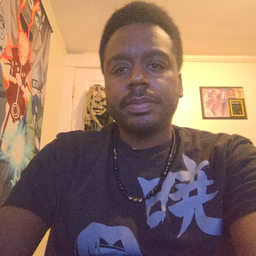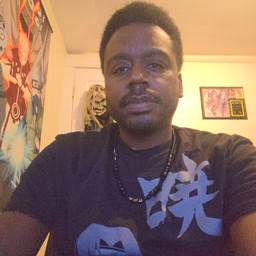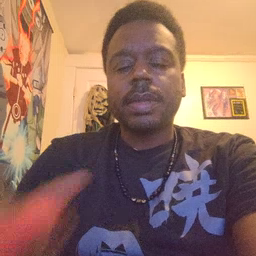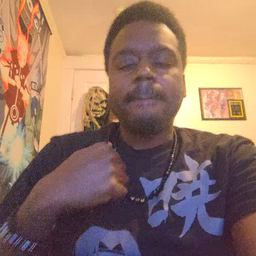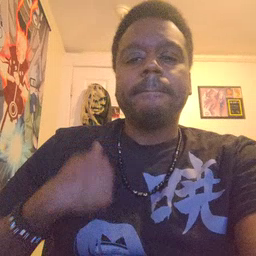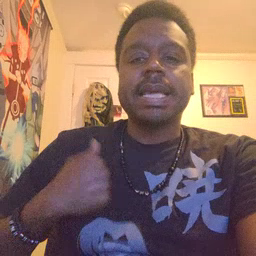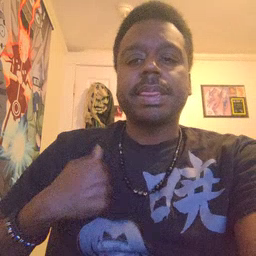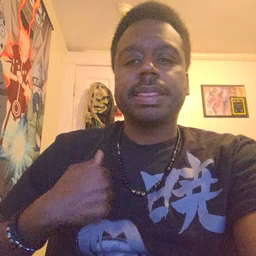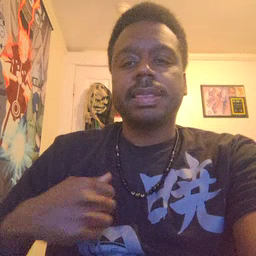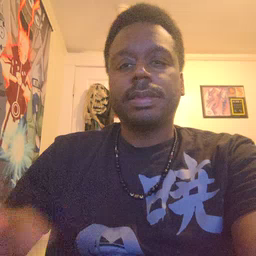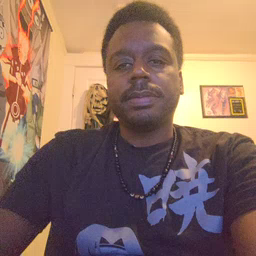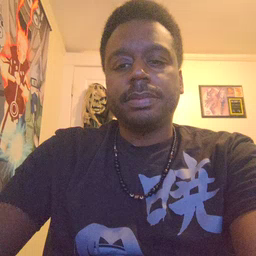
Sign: bath